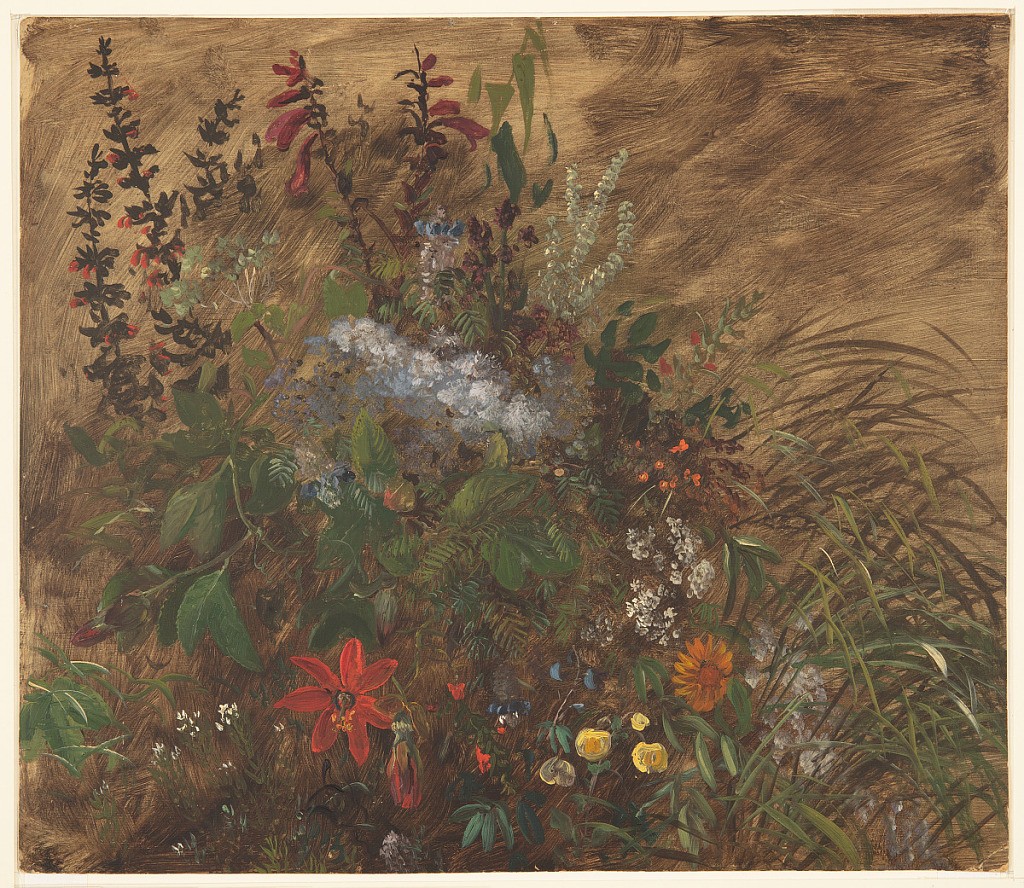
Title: Wildflowers
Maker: Frederic Edwin Church, American, 1826–1900
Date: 1865
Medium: Oil on tan paperboard
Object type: Drawing
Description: Botanical sketch showing a group of wildflowers, likely in Jamaica or Vermont. Dominating the composition, the group includes red, purple, orange, yellow, and white flowers mixed among other leaves and blades of grass. Background made up of loose brushstrokes of brown.